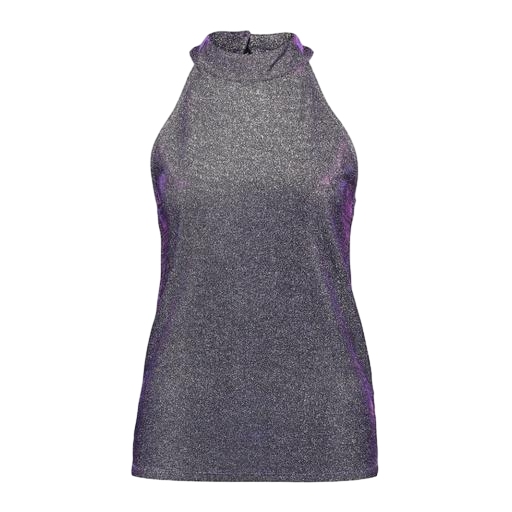
silver high neck jersey top, high-neck top, purple tank top, white background